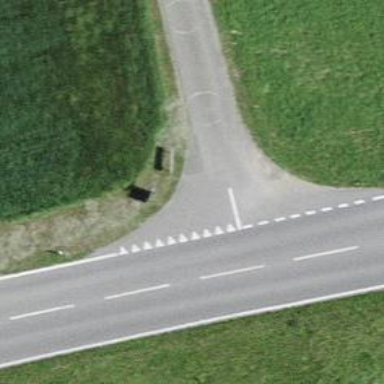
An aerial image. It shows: Road with "give way" sign.